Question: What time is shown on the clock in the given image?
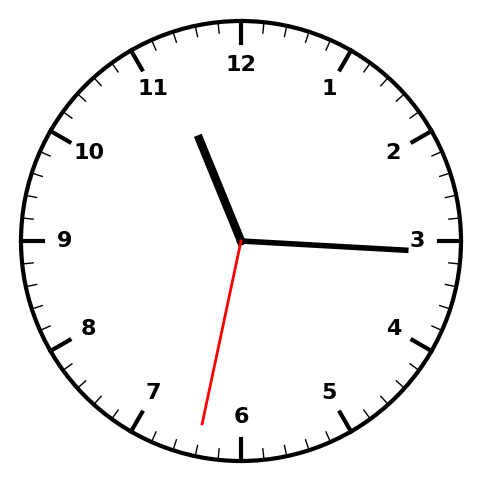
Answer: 11:15:32